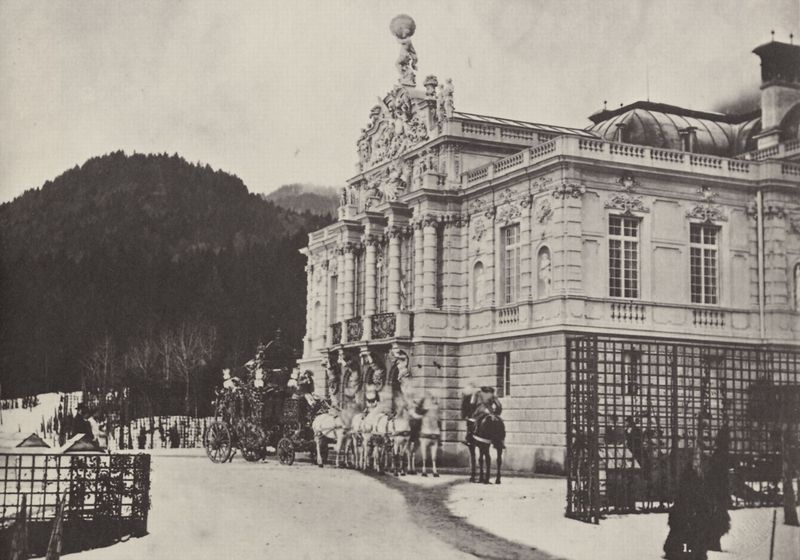
Titel: Bayerische Königsschlösser, Schloss Linderhof - Eingangsfront mit vorgefahrenem Prunkwagen
Künstler: Joseph Albert
Standort: Augsburg
Institution: Staats- und Stadtbibliothek
Schlagwörter: berg, himmel, weiß, bäume, menschen, fenster, grau, männer, schwarz, säule, säulen, dach, gebäude, park, schloss, schnee, tiere, weg, zaun, leute, alt, architektur, barock, mensch, horizont, hügel, natur, brüstung, gitter, personen, oper, wald, kamin, pferd, pferde, reiter, räder, schornstein, garten, bewölkt, rappe, zaumzeug, balkon, terrasse, sitz, ansicht, fassade, russland, berge, gebirge, nebel, weis, winter, kutsche, kutschen, speichen, rad, spur, querformat, soldaten, geländer, warten, tor, foto, fotografie, photographie, eingang, bayern, palast, stockwerk, balustrade, alpen, geschirr, schwarz weiss, militär, kutscher, kugel, schimmel, kapitelle, photo, verziert, fries, sims, gesims, skulpturen, risalit, mauern, residenz, zaum, ankunft, globus, gespann, fotographie, spalier, wachen, ludwig, perde, pferdekutsche, zeremoniell, prachtvoll, schlosspark, ludwig ii, atlas, kupferdach, vierspänner, empang, gitterzaun, linderhof, schne, vorreiter, zaunmzeug, russland#